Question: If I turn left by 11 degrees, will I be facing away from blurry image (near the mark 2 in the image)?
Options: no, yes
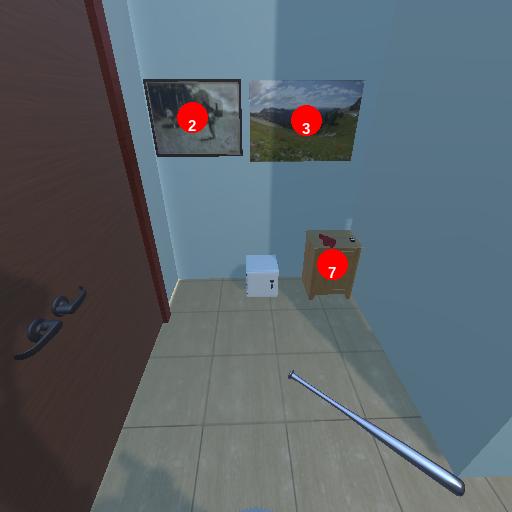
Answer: no